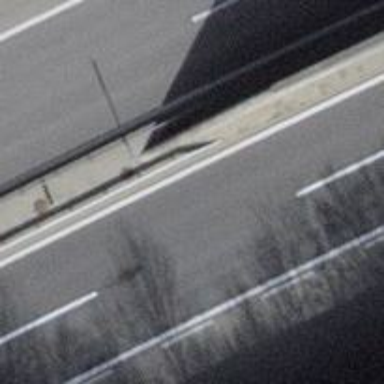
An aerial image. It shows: Motorway.